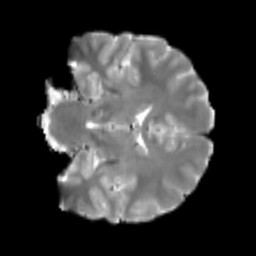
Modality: T2w
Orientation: coronal
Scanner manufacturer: siemens
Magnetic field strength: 3 T
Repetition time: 4 s
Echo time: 0.0594 s